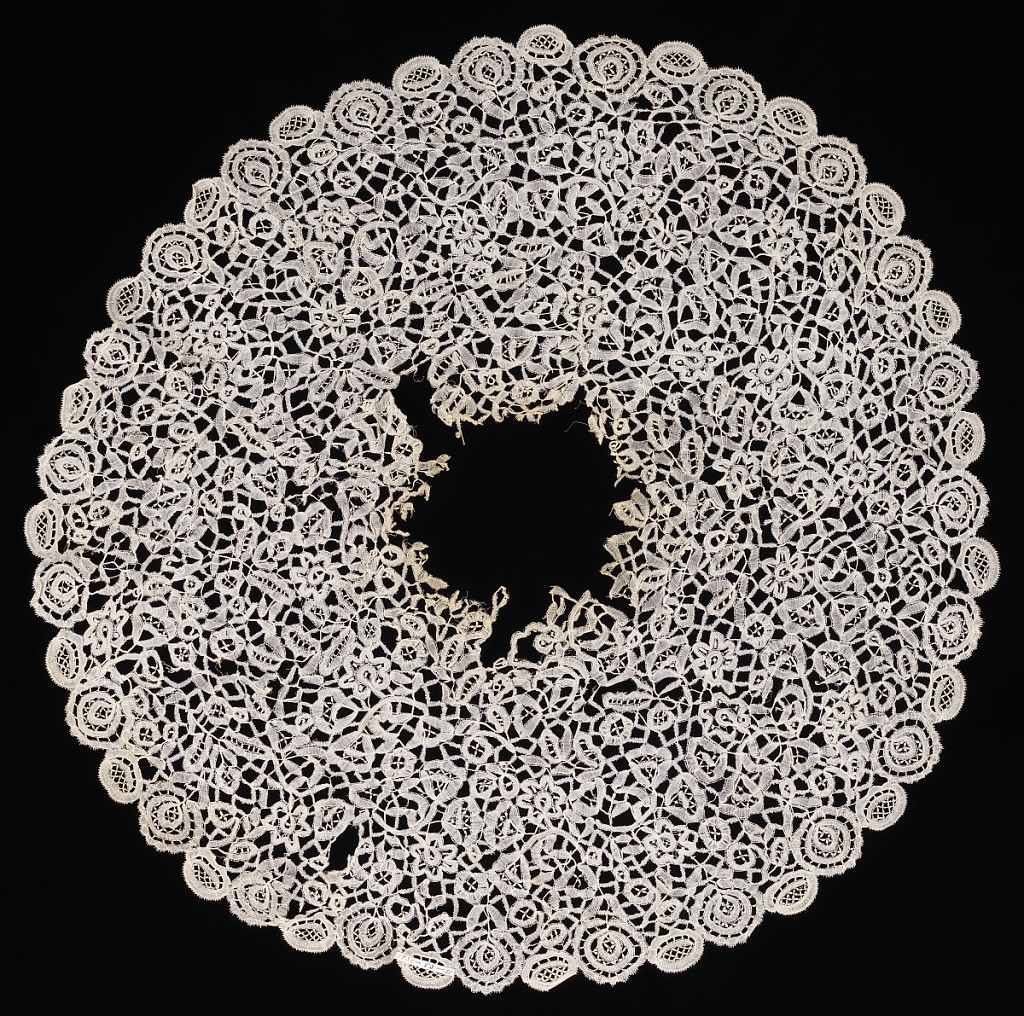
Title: Circular cover
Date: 19th century
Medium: linen Technique: Brussels style bobbin lace
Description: Brussels technique, but Honiton style. All over pattern of flowers and leaves.